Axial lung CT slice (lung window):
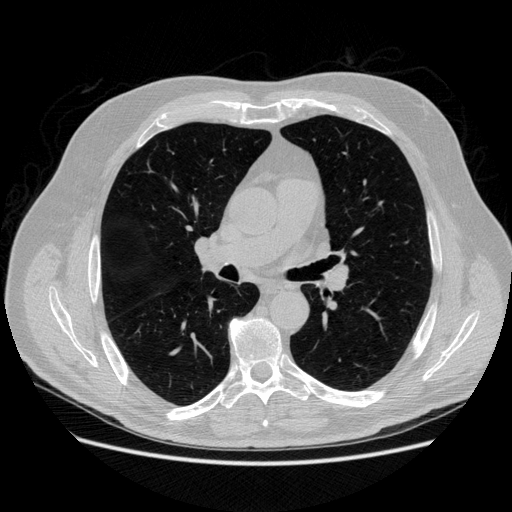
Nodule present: no